Question: I'm trying to create a DatePicker that slides in over a TableView in order to edit a date-field. The problem is that the DatePicker appears behind the TableView - you can see a part of it because the TableView is transparent.

I tried giving one a higher zIndex value than the other, both ways, but that didn't help. The datepicker is a picker control in a view, which I slide up with an animation.
How does one overlay a TableView with a different view?
Edit: the table is quite complicated because of the various types of data in it, so copy&paste would be overkill. But here's the relevant part:
'''
var win = Ti.UI.createWindow();
var table = Ti.UI.createTableView({zIndex: 1});
// some table sections are added here
// create picker layer
var row = Ti.UI.createTableViewRow({zIndex: 2});
var picker_view = Titanium.UI.createView({
height: 251,
bottom: -251,
zIndex: 3,
visible: false
});
var picker = Ti.UI.createPicker({
type: Ti.UI.PICKER_TYPE_DATE,
selectionIndicator: true
});
picker_view.add(picker);
row.addEventListener('click', function()
{
picker_view.visible = true;
var slide_in = Titanium.UI.createAnimation({bottom:0});
picker_view.animate(slide_in);
});
row.add(picker_view);
some_section.add(row);
win.add(table);
'''
Thanks!
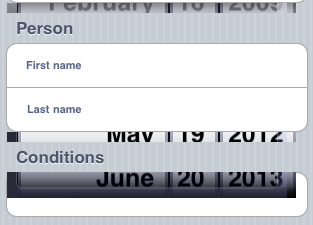
Answer: Try to Add the picker in the window not in table.